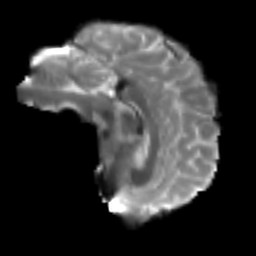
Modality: T2w
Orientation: sagittal
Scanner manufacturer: siemens
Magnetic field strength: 3 T
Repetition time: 3.6 s
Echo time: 0.092 s